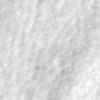
Label: no_change